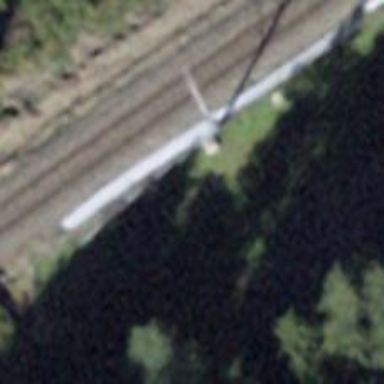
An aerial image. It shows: Power pole.